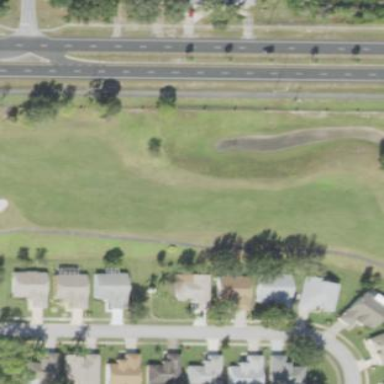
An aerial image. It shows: Scenic golf fairway.